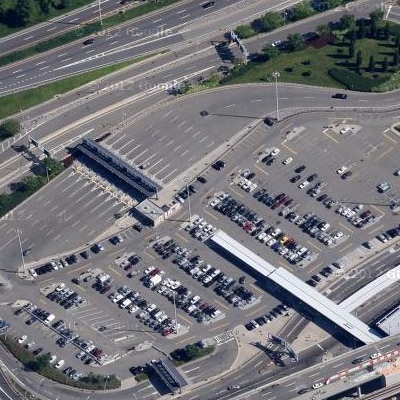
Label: gParking